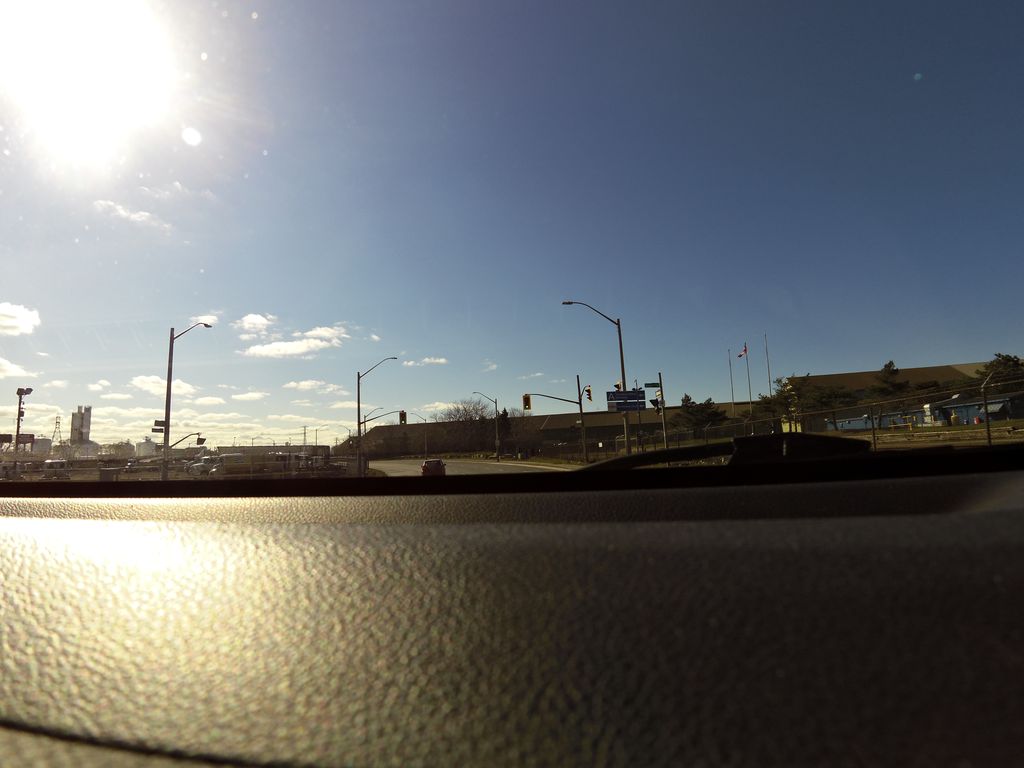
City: hamilton